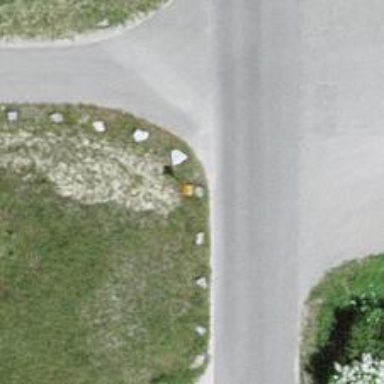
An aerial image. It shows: Pole supporting roof covering pipeline marker.